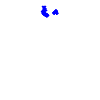
Particle: pion